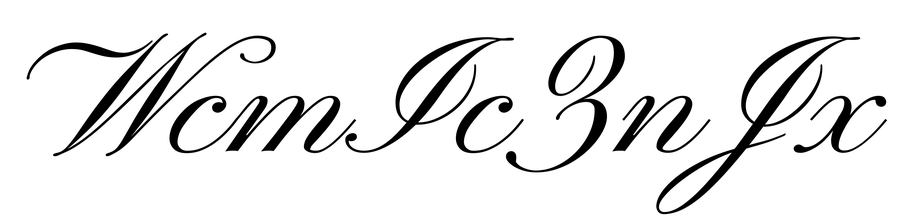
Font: PinyonScript-Regular